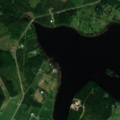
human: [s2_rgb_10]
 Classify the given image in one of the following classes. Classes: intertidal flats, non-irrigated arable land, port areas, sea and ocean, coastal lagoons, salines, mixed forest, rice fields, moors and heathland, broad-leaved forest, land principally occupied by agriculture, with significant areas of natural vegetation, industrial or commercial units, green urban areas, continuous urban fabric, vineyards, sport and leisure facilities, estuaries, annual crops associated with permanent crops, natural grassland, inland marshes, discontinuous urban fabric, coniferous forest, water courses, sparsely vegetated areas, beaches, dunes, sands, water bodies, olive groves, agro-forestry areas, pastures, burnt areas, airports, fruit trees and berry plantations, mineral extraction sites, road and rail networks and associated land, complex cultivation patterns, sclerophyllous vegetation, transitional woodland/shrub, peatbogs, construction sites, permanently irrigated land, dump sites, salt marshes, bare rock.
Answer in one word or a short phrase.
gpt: non-irrigated arable land, mixed forest, transitional woodland/shrub, water bodies